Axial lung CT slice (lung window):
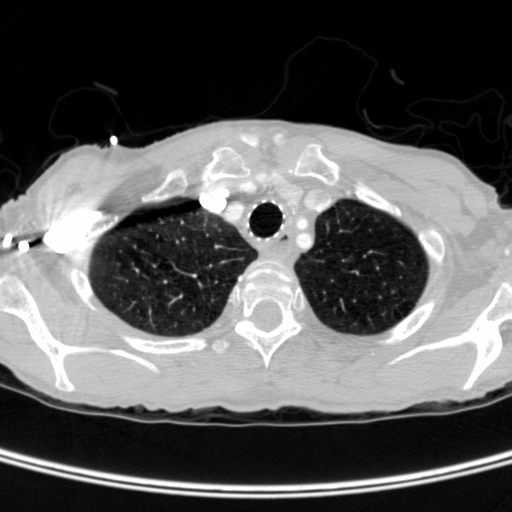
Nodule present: no